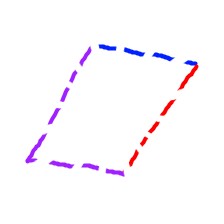
Shape: parallelogram